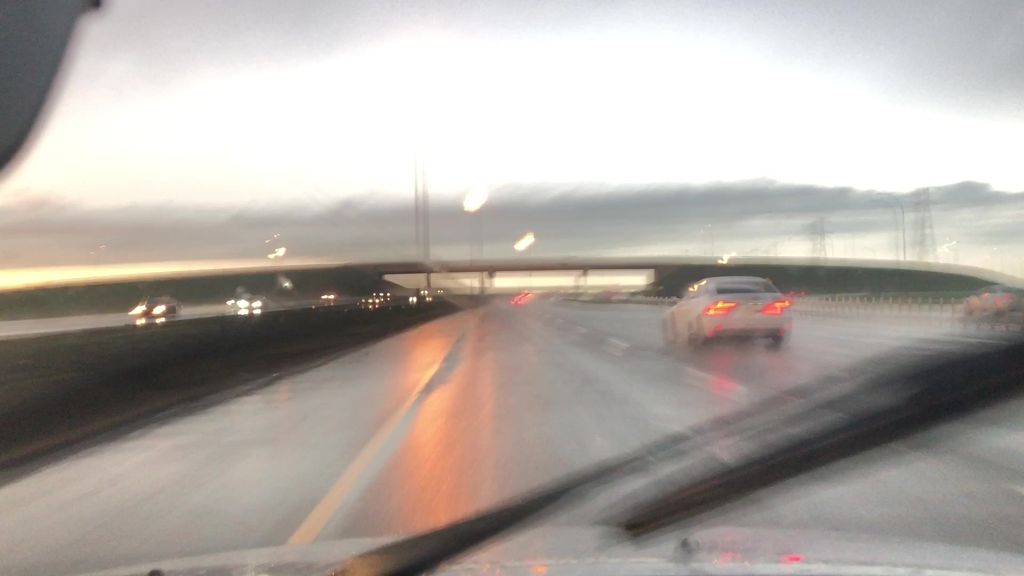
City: edmonton